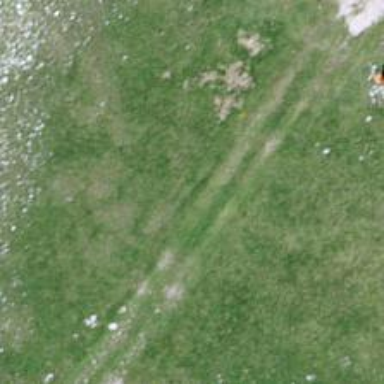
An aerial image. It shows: Downhill track with grade4 surface.